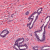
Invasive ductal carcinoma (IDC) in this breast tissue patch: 1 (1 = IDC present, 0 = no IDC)